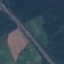
Land use / land cover: Highway